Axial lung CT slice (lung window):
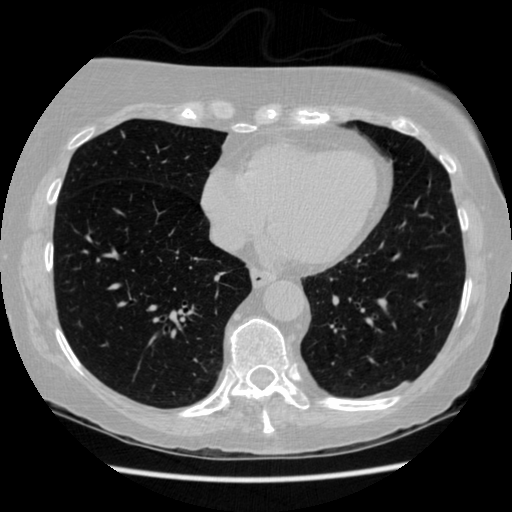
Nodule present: no